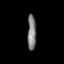
Tissue: skin
Cell type: Fibroblasts
Senescence score: 0.7628
Nuclear area (px): 300
Mean DAPI intensity: 126.43